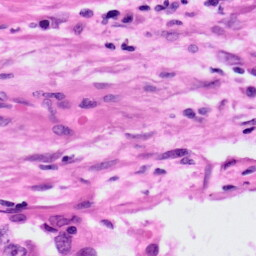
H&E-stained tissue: Lung